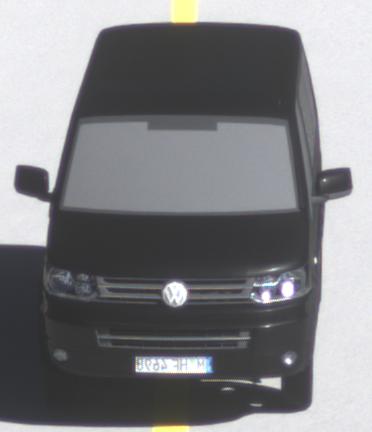
Make: VW Commercial Vehicles (Nutzfahrzeuge)
Model: T5 Multivan 2.0
Detailed model: T5 Multivan
Model produced from: 2009/09
Model produced until: 2013/06
Doors: 4
Color: black
Road condition: dry road
Daytime: midday
Contrast: high contrast